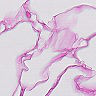
Metastatic tissue present: no